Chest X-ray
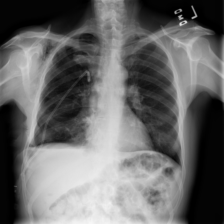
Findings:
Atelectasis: negative
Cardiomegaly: negative
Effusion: positive
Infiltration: negative
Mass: negative
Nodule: negative
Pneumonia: negative
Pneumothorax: negative
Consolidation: negative
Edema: negative
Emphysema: positive
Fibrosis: negative
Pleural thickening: negative
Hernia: negative